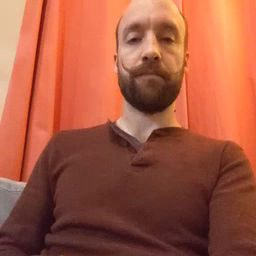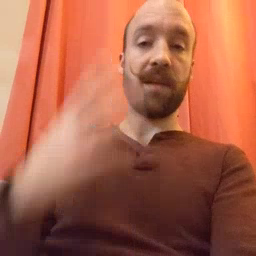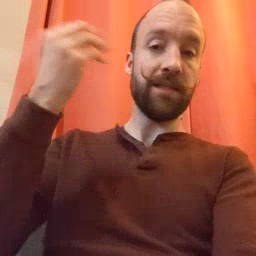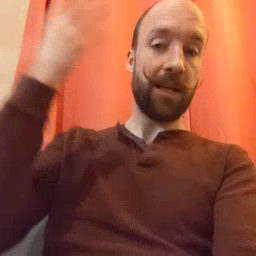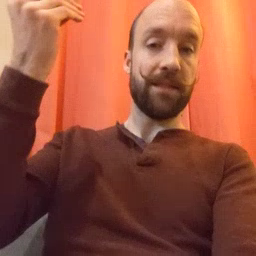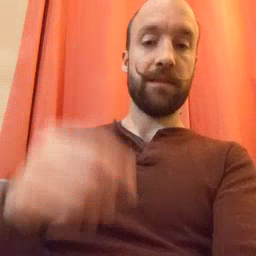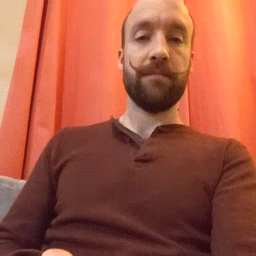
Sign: outside